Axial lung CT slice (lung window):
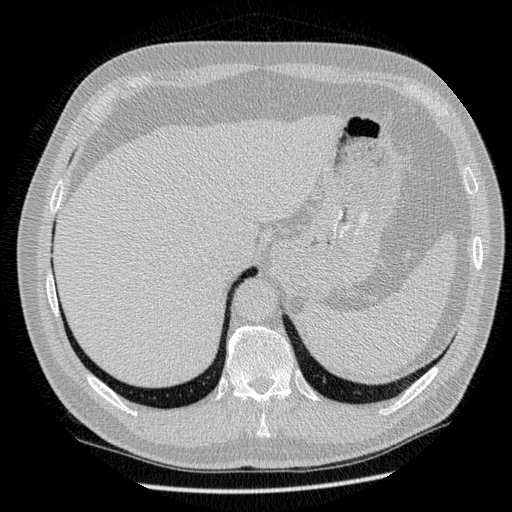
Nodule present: no